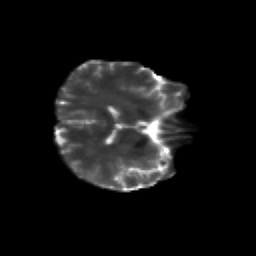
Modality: T2w
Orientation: axial
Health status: healthy
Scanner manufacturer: siemens
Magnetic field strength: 3 T
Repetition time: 12 s
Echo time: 0.092 s